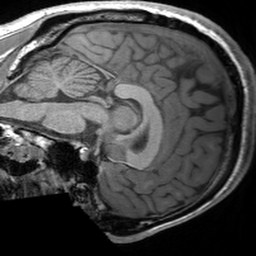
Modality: T1w
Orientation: sagittal
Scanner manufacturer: siemens
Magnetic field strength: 3 T
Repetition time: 1.54 s
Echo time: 0.00234 s